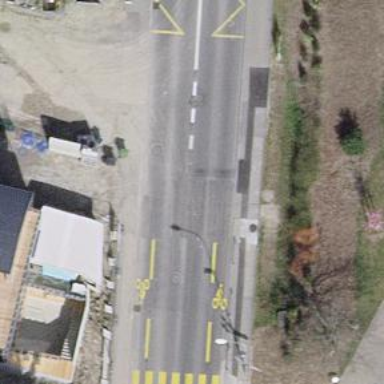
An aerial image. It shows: Zebra crossing on the road.